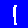
Digit: 1